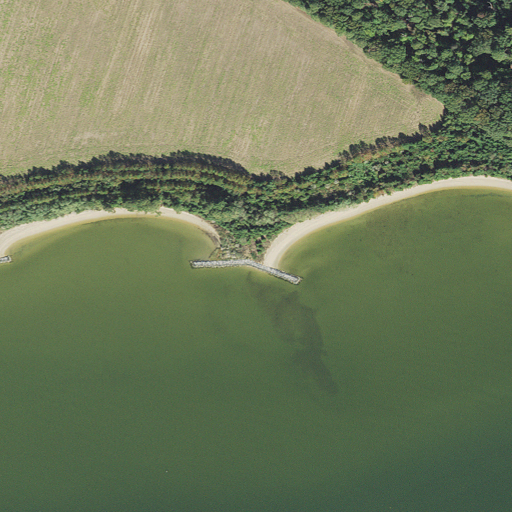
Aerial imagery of bar in Maryland named Blue Sow containing open water, cultivated crops, woody wetlands, herbaceous wetlands, and barren land